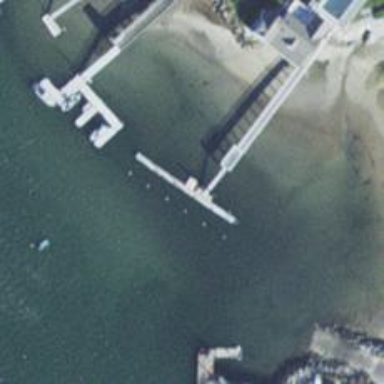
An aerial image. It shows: Pier with mooring facilities.